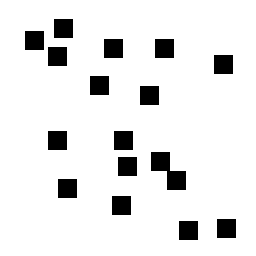
Squares: 17
Triangles: 0
Stars: 0
Total shapes: 17